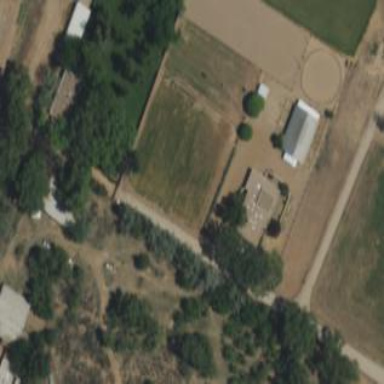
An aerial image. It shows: Farmyard area.